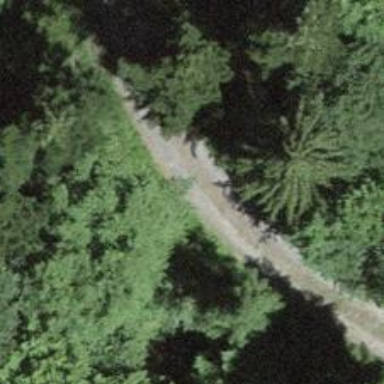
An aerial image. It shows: Track bridge with compacted grade2 surface.